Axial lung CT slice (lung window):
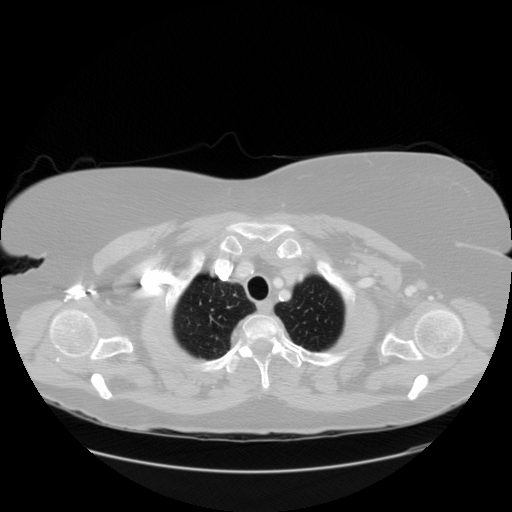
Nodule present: no